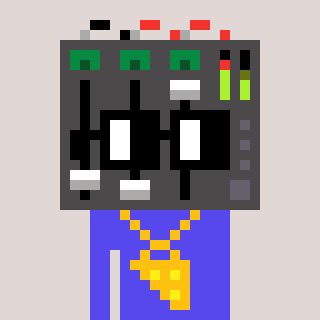
a pixel art character with square black glasses, a mixer-shaped head and a computerblue-colored body on a warm background